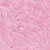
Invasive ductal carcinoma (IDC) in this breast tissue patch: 0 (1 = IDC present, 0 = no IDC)